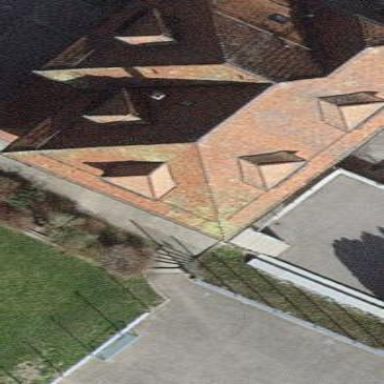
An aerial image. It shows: School building.